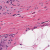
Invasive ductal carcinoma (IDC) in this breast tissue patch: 0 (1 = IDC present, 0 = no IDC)